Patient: sex F, age 70
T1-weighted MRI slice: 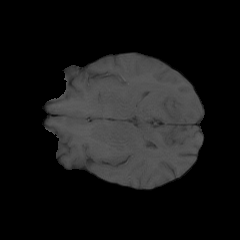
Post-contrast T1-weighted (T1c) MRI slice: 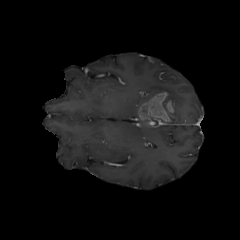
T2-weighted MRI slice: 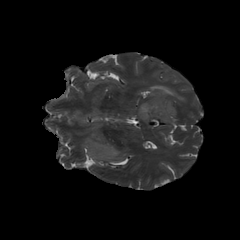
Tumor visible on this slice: yes
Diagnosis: Glioblastoma, IDH-wildtype
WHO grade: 4